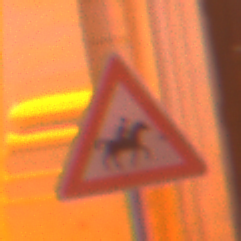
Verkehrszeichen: ReiterLinks
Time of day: Night
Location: Outdoor (Urban)
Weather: Overcast
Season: Winter
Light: Artificial